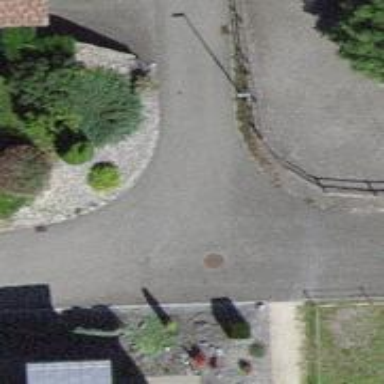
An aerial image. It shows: Turning circle on the road.